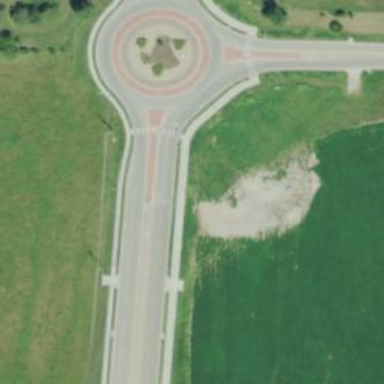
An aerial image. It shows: Secondary road with separate cycleway.